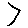
Label: hexagon